Field crop: maize
Growth stage: 2
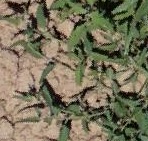
Species: atriplex